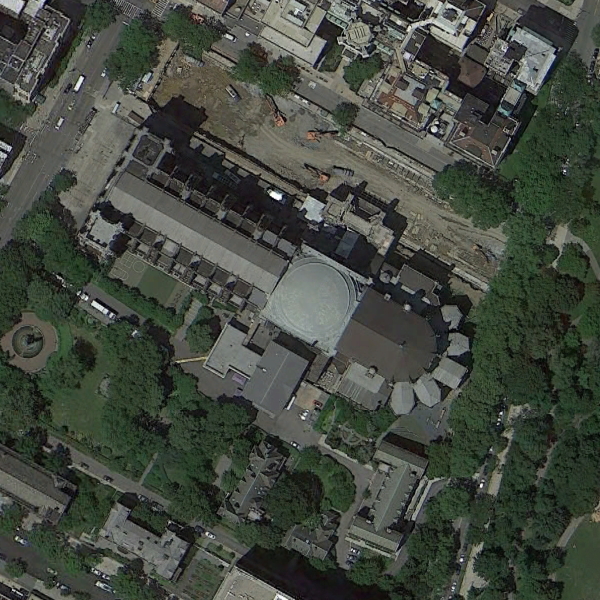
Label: Church